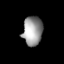
Tissue: lung
Cell type: Epithelial cells
Senescence score: 0.5869
Nuclear area (px): 562
Mean DAPI intensity: 153.934